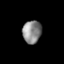
Tissue: lung
Cell type: T cells
Senescence score: 0.1507
Nuclear area (px): 420
Mean DAPI intensity: 137.74